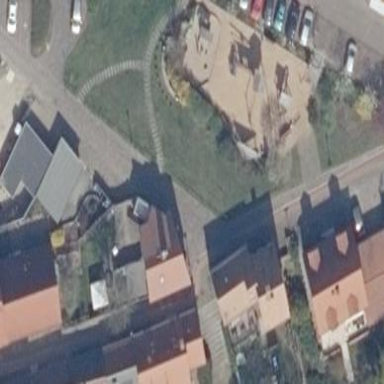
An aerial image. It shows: Playground area for leisure land.